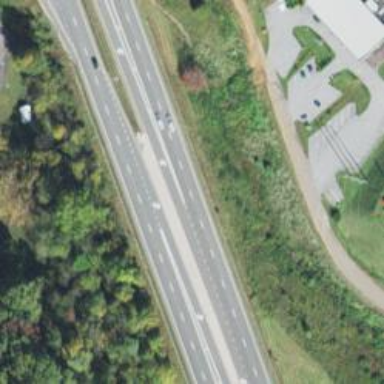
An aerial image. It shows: Trunk link highway.